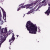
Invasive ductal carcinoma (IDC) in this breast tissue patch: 0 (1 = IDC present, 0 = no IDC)